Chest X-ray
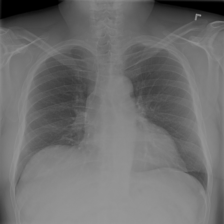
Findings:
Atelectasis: negative
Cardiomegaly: negative
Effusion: negative
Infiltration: negative
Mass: negative
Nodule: negative
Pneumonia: negative
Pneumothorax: negative
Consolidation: negative
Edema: negative
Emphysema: negative
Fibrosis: negative
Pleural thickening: negative
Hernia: negative